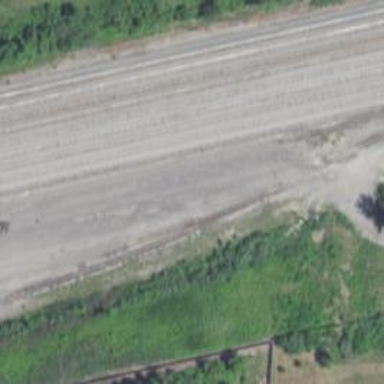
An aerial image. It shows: Unused railway yard.